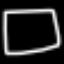
Label: square